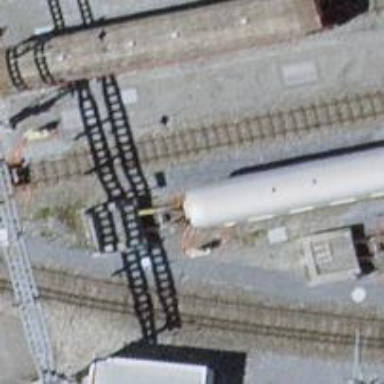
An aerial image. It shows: Railway buffer stop.